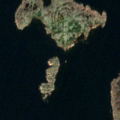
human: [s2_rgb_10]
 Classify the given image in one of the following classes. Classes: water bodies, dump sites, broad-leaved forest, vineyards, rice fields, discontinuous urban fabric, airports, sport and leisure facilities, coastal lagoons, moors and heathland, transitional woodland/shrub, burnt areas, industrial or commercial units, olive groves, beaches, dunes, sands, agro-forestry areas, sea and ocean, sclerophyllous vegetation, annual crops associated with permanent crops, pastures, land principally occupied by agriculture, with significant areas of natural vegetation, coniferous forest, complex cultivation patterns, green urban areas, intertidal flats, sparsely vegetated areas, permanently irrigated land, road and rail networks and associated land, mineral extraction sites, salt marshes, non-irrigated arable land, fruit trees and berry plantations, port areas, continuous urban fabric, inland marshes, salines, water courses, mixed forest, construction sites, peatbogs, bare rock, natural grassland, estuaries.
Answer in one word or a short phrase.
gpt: bare rock, sea and ocean